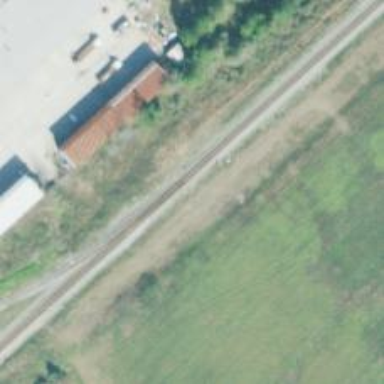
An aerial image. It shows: Railway spur junction.